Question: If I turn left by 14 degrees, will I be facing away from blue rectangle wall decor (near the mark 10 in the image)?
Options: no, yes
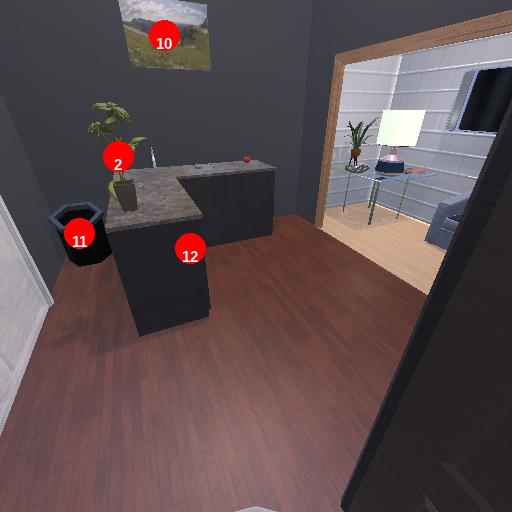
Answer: no